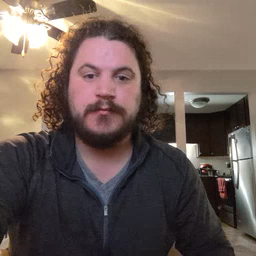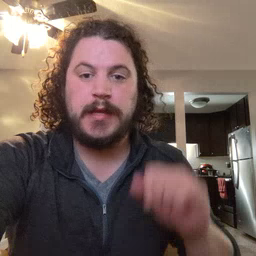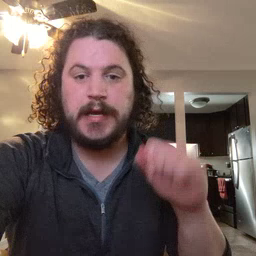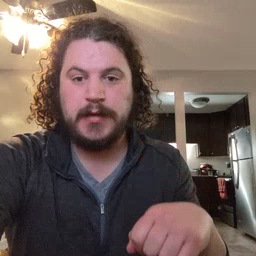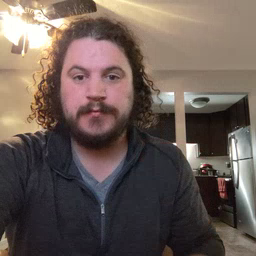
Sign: can